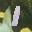
Label: 1